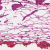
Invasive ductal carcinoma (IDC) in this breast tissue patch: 0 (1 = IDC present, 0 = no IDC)